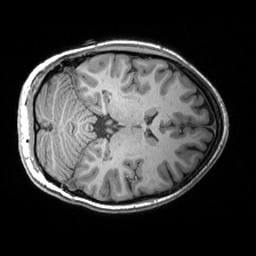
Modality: T1w
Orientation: axial
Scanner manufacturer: siemens
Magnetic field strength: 3 T
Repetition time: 2.53 s
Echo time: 0.00299 s